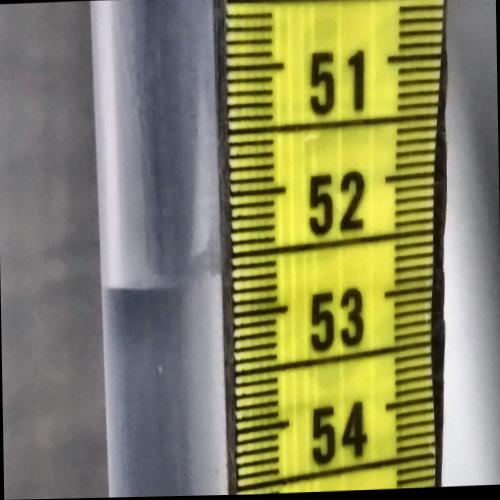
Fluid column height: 52.7 cm